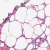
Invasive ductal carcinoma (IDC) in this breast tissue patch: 0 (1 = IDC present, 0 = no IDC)